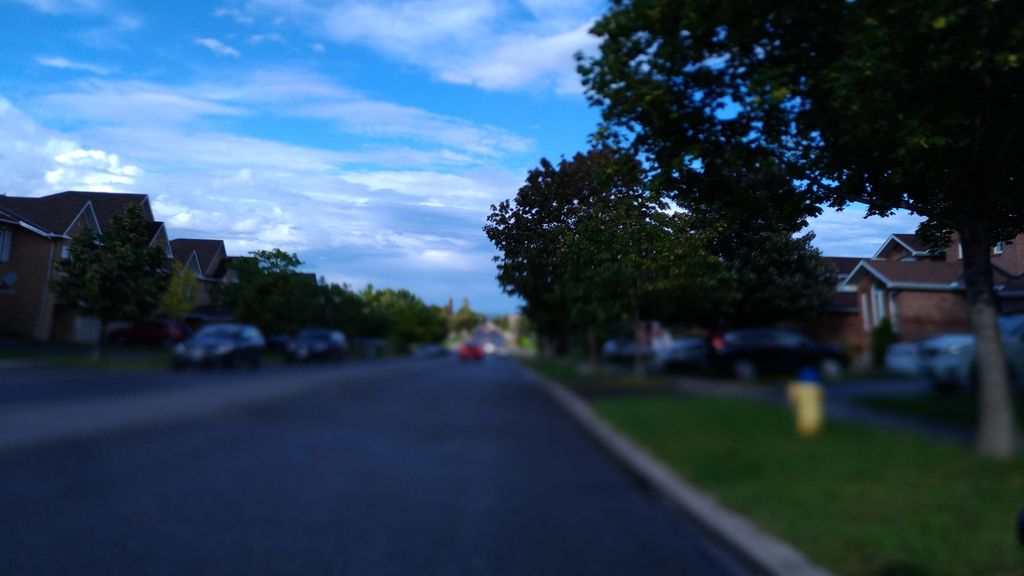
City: ottawa-gatineau